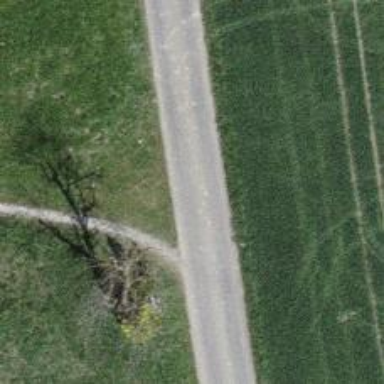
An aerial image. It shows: Unclassified road.